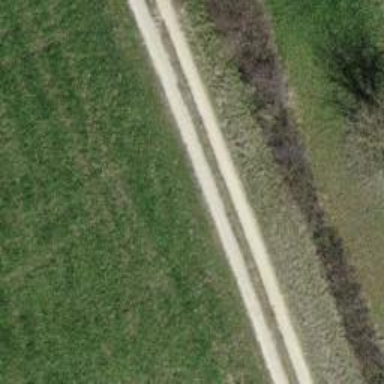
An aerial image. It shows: Compacted track with grade2 level.